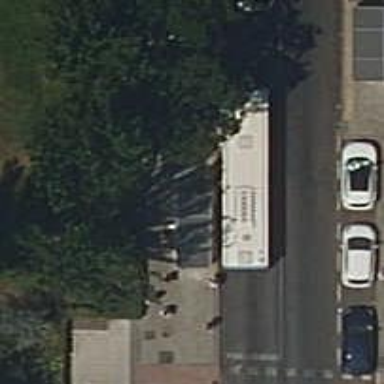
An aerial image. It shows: Bus stop with shelter. It is platform for public transport.